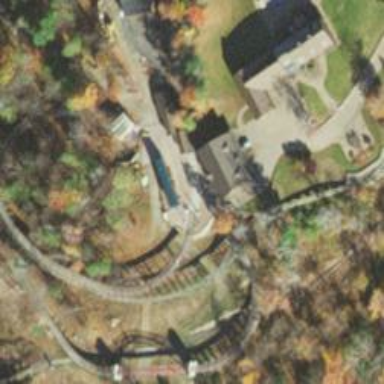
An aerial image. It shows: Miniature railway.